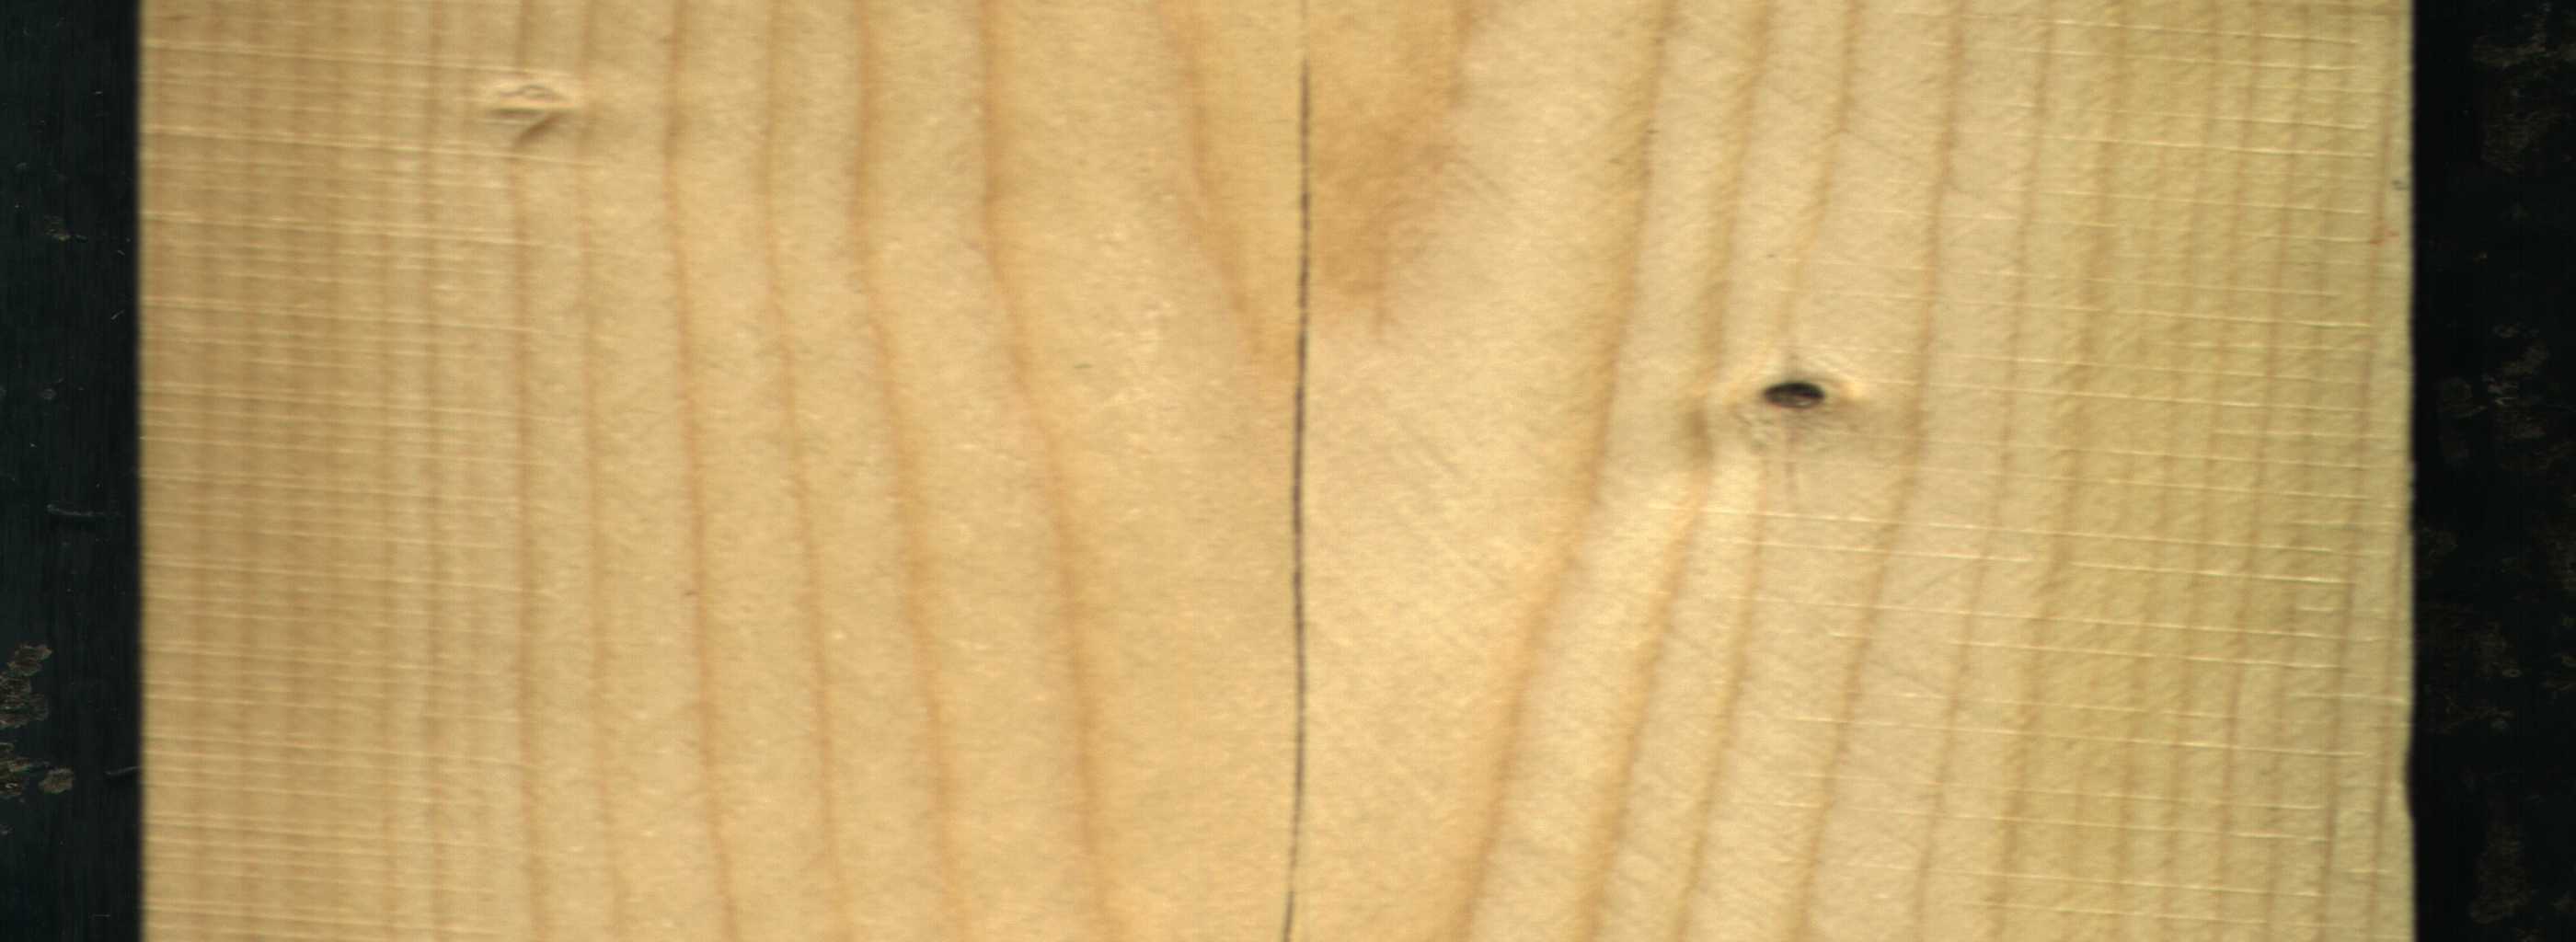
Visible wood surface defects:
Crack
Dead_Knot